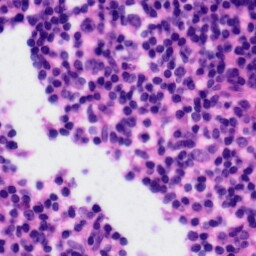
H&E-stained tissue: Tonsil